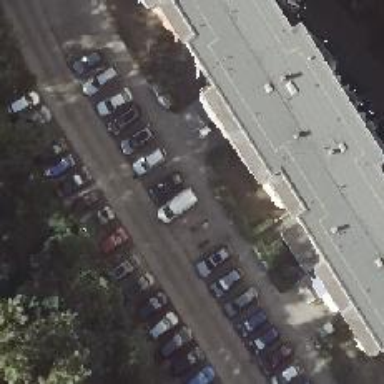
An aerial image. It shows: Street-side parking area.